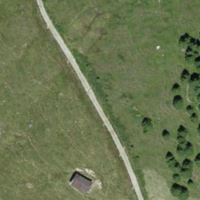
EUNIS habitat code: 26
Species observed at this site:
Callophrys rubi